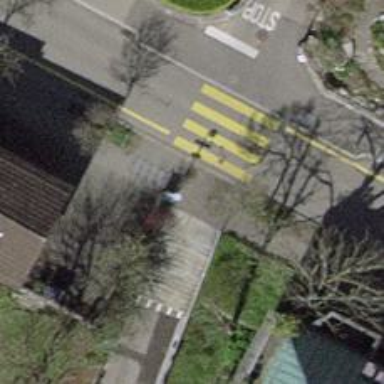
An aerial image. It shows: Stone steps forming road.